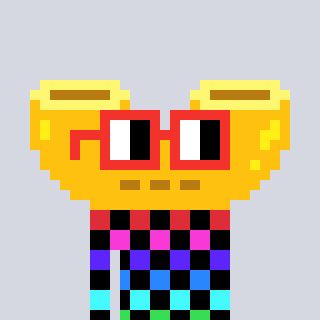
a pixel art character with square red glasses, a macaroni-shaped head and a magenta-colored body on a cool background